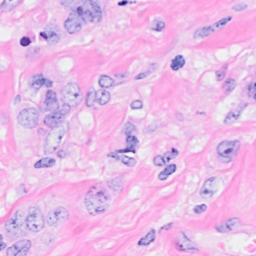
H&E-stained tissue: Breast